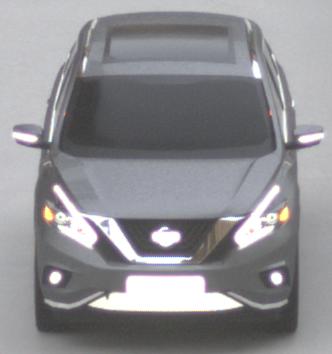
Make: Nissan
Model: Murano
Detailed model: Gen. 3 Z52
Model produced from: 2015
Doors: 5
Color: gray
Road condition: dry road
Daytime: midday
Contrast: low contrast